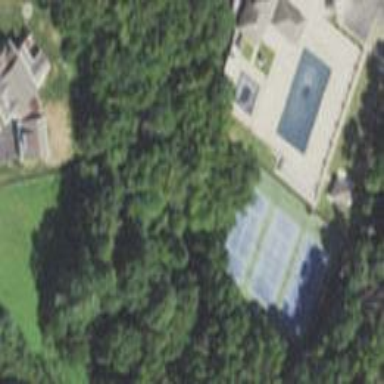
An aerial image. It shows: Tennis court on pitch.